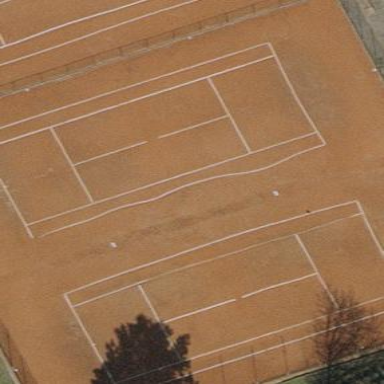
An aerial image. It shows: Tennis court on the leisure land pitch.